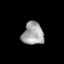
Tissue: lung
Cell type: Others
Senescence score: 0.1767
Nuclear area (px): 474
Mean DAPI intensity: 162.466